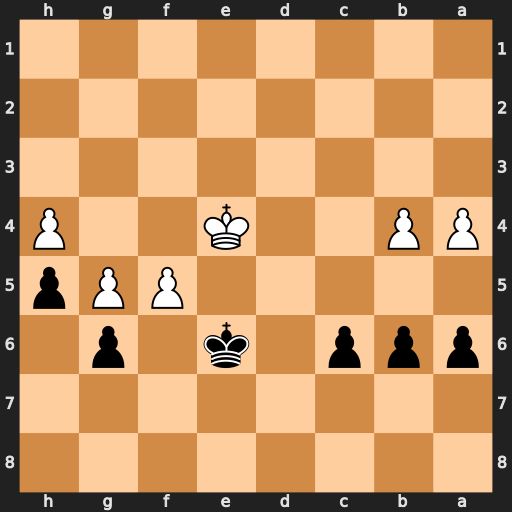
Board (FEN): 8/8/ppp1k1p1/5PPp/PP2K2P/8/8/8
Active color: b
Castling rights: -
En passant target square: -
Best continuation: gxf5+ Kf4 a5 g6 Kf6 g7 Kxg7 bxa5 bxa5